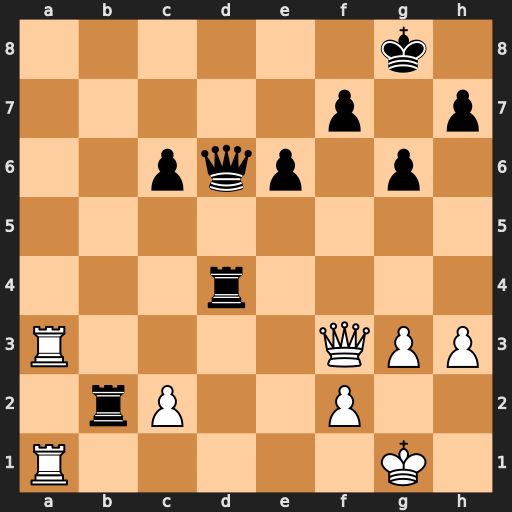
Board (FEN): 6k1/5p1p/2pqp1p1/8/3r4/R4QPP/1rP2P2/R5K1
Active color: w
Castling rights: -
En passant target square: -
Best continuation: Ra8+ Kg7 R1a7